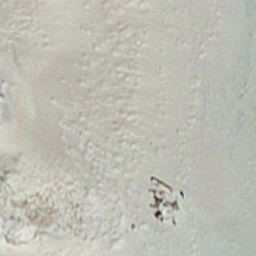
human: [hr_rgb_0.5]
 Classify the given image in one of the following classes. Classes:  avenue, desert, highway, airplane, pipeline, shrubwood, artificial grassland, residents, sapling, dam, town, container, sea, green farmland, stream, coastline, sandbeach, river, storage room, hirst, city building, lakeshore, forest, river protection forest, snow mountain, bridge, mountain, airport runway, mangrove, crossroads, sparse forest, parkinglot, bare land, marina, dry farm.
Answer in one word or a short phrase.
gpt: sandbeach